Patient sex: M
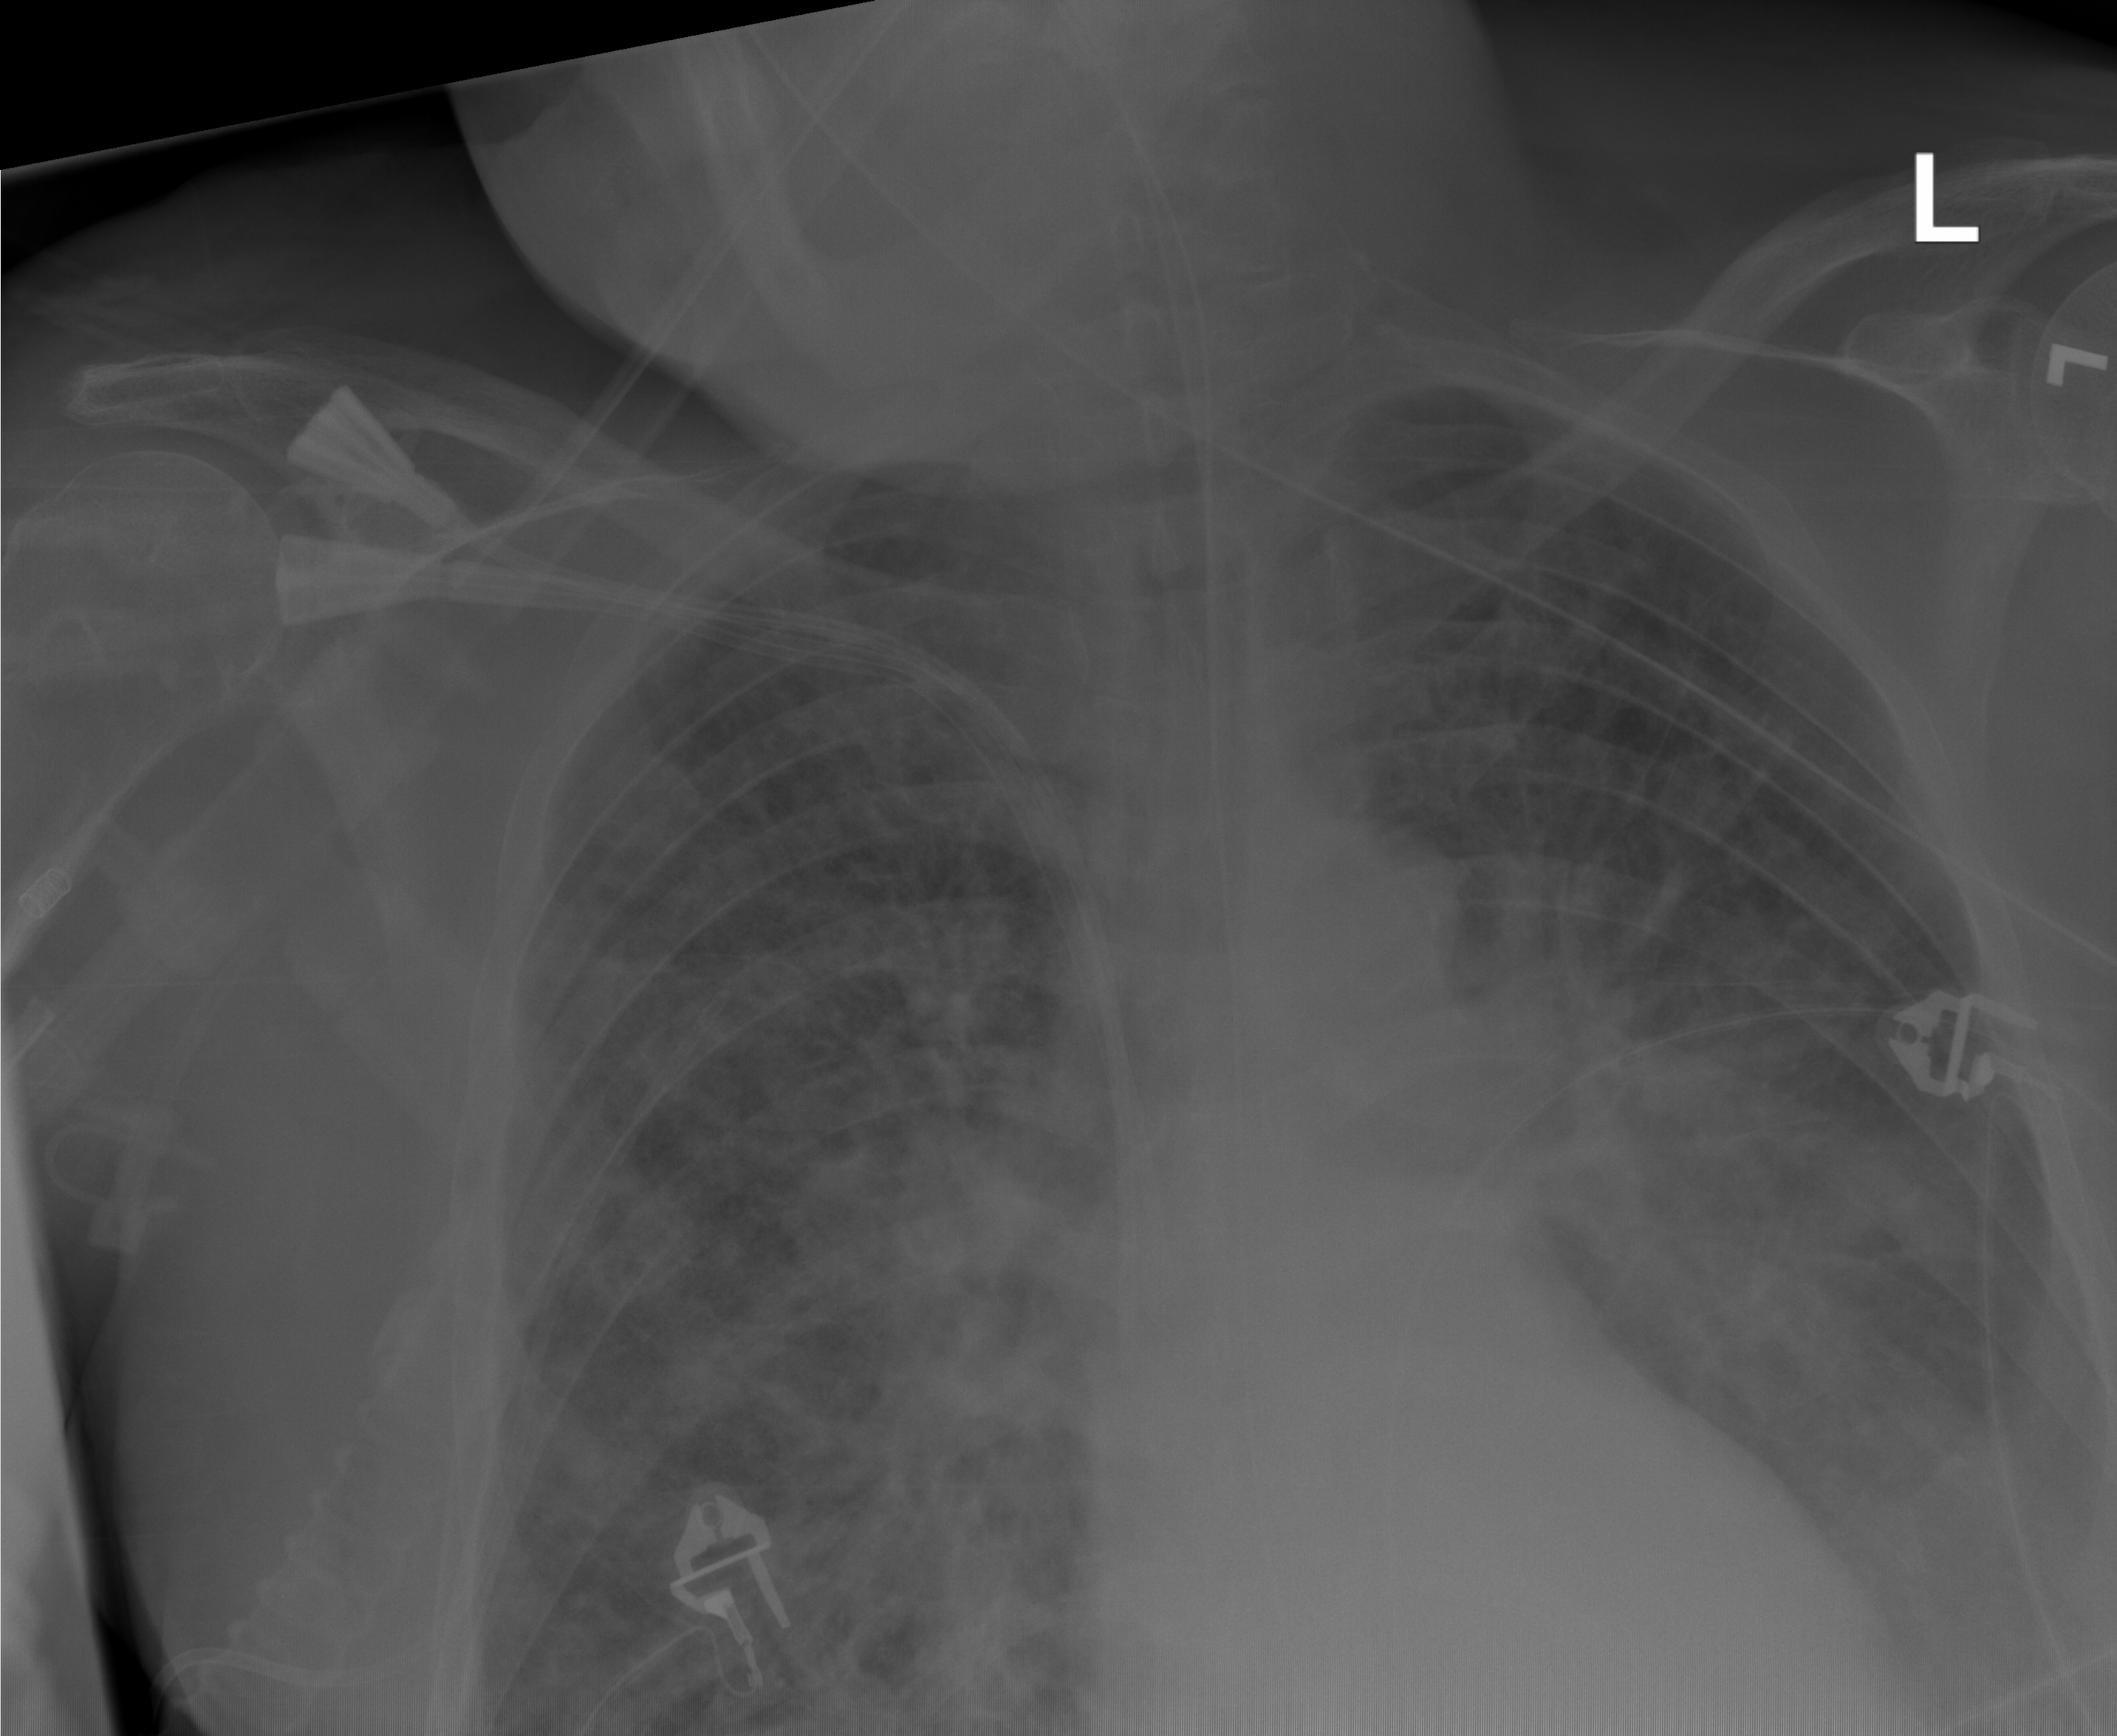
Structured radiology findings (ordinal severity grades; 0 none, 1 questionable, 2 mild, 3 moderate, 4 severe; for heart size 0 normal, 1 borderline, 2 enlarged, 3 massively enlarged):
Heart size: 0
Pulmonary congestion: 3
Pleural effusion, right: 0
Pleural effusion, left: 2
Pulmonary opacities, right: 3
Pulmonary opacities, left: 3
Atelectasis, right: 0
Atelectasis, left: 2